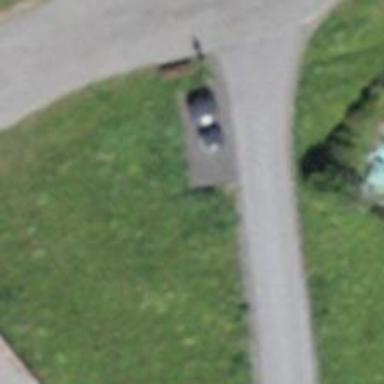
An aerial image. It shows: Recycling container at amenity designated for recycling.